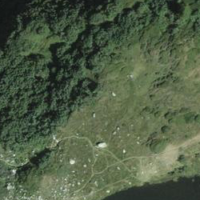
EUNIS habitat code: 31
Species observed at this site:
Volucella bombylans
Saxifraga paniculata
Erebia tyndarus
Geum montanum
Viola calcarata
Arnica montana
Alnus alnobetula
Astrantia minor